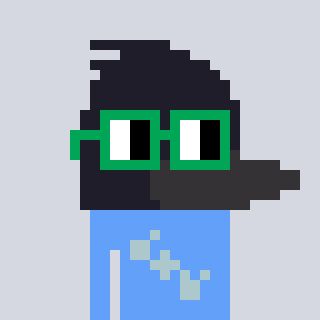
a pixel art character with square green glasses, a raven-shaped head and a blue-colored body on a cool background